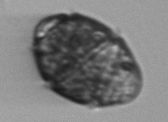
Label: Margalefidinium